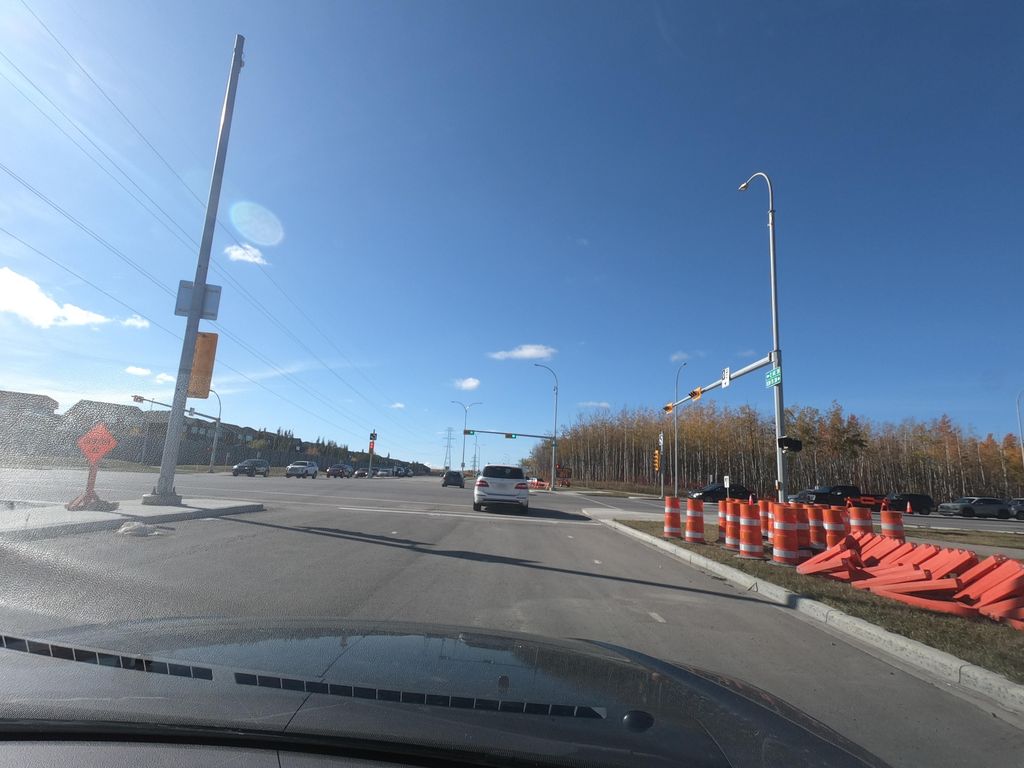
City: calgary